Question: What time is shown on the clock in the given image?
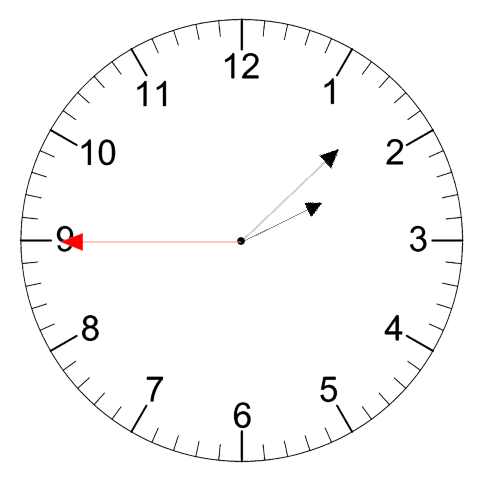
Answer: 02:07:45